Field crop: maize
Growth stage: 1
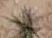
Species: salsola